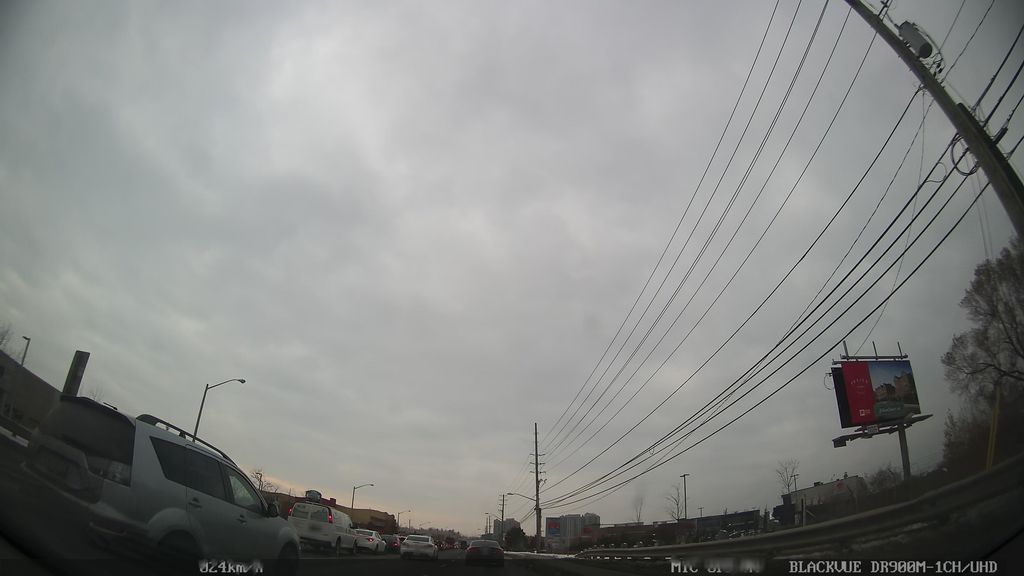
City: toronto